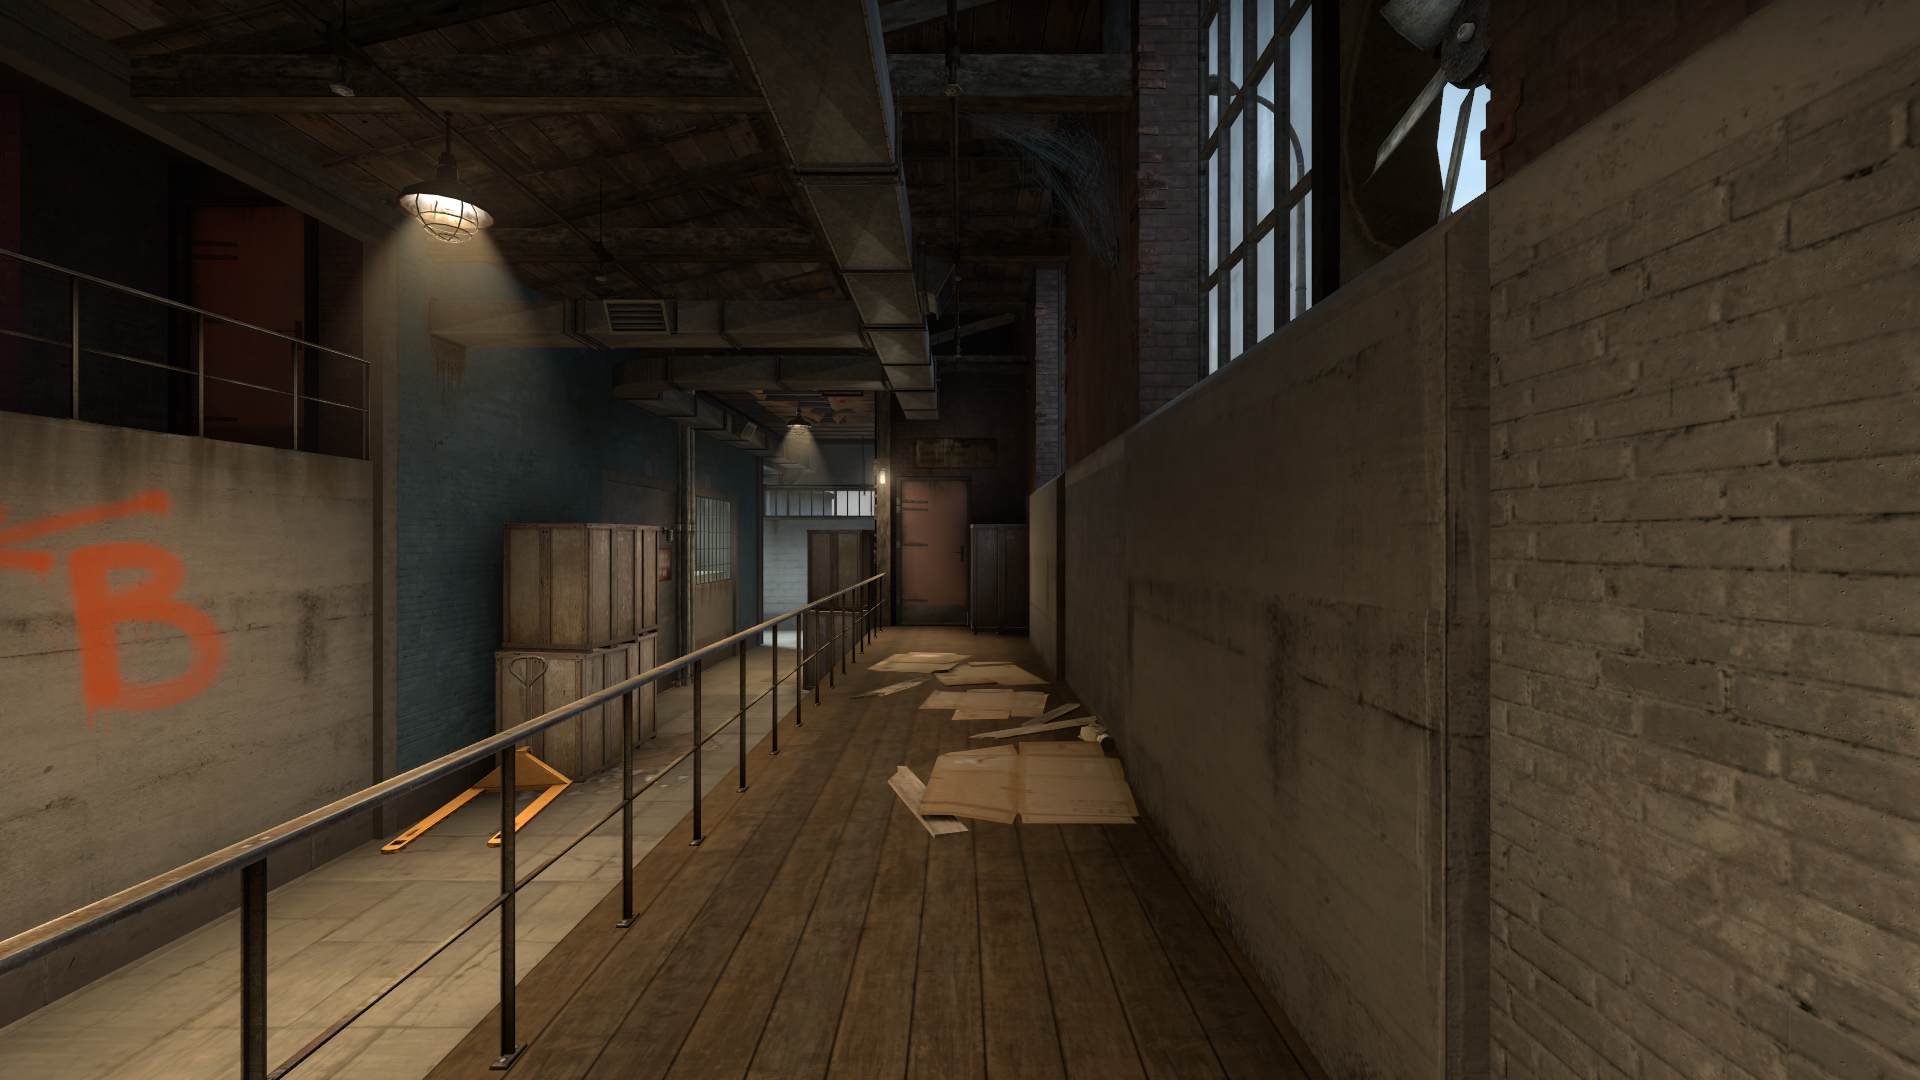
Map: de_train